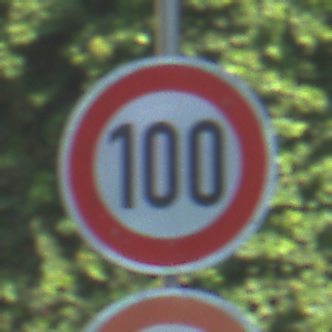
Verkehrszeichen: Geschwindigkeit100
Zusatzzeichen unten: UeberholverbotKraftfahrzeuge
Umgebung: Outdoor, Urban
Tageszeit: MorningAfternoon
Wetter: PartlyCloudy
Licht: Natural
Jahreszeit: NotSpecified
Kontrast: LowContrast